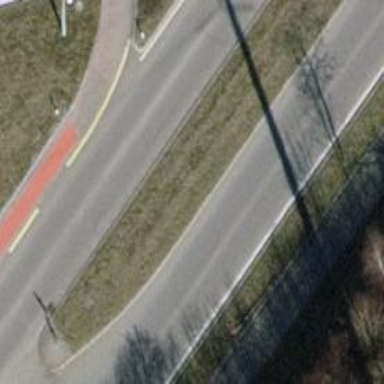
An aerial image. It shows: Primary road with asphalt surface.